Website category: jobs
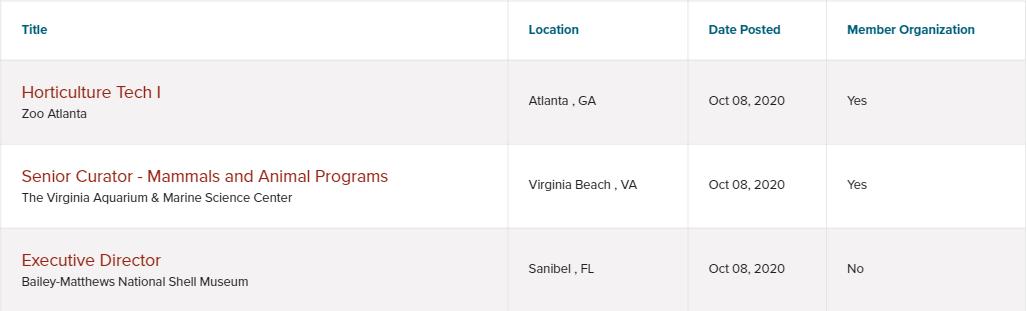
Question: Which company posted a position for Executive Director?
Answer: Bailey-Matthews National Shell Museum

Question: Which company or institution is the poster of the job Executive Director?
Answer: Bailey-Matthews National Shell Museum

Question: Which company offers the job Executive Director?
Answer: Bailey-Matthews National Shell Museum

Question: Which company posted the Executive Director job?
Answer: Bailey-Matthews National Shell Museum

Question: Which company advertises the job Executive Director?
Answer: Bailey-Matthews National Shell Museum

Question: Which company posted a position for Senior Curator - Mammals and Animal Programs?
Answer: The Virginia Aquarium & Marine Science Center

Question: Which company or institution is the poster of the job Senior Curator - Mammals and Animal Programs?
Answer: The Virginia Aquarium & Marine Science Center

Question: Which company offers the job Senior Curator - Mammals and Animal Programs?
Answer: The Virginia Aquarium & Marine Science Center

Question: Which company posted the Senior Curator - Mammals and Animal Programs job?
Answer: The Virginia Aquarium & Marine Science Center

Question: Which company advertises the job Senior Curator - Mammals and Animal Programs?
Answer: The Virginia Aquarium & Marine Science Center

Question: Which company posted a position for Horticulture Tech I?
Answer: Zoo Atlanta

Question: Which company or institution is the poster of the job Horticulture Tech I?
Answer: Zoo Atlanta

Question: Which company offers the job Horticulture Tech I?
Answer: Zoo Atlanta

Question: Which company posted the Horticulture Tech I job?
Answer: Zoo Atlanta

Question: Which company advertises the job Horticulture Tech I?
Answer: Zoo Atlanta

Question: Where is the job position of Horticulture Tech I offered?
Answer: Atlanta , GA

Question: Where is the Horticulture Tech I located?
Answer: Atlanta , GA

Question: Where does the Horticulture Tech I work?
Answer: Atlanta , GA

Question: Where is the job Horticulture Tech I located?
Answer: Atlanta , GA

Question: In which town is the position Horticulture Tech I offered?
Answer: Atlanta , GA

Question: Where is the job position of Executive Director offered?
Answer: Sanibel , FL

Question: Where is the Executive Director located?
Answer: Sanibel , FL

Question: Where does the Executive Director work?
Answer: Sanibel , FL

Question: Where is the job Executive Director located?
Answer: Sanibel , FL

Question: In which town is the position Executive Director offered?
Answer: Sanibel , FL

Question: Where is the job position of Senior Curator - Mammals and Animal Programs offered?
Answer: Virginia Beach , VA

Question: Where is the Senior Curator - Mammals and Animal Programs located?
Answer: Virginia Beach , VA

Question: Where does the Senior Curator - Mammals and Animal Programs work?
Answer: Virginia Beach , VA

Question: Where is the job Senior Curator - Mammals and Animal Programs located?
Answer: Virginia Beach , VA

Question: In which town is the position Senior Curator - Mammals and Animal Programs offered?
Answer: Virginia Beach , VA

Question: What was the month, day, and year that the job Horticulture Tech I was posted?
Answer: Oct 08, 2020

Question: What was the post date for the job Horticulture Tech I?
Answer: Oct 08, 2020

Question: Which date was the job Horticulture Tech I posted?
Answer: Oct 08, 2020

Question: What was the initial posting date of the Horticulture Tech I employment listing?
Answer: Oct 08, 2020

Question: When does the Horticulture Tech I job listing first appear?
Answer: Oct 08, 2020

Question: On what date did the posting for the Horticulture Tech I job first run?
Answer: Oct 08, 2020

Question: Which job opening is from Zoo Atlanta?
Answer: Horticulture Tech I

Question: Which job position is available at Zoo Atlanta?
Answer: Horticulture Tech I

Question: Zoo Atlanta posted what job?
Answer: Horticulture Tech I

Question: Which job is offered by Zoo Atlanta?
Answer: Horticulture Tech I

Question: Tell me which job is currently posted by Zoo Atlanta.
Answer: Horticulture Tech I

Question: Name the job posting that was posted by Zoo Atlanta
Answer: Horticulture Tech I

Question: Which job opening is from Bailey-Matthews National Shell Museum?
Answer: Executive Director

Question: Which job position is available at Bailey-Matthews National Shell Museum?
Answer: Executive Director

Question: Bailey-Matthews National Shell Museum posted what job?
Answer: Executive Director

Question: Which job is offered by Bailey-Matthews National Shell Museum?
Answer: Executive Director

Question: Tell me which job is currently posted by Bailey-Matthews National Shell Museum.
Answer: Executive Director

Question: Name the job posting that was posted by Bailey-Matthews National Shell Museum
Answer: Executive Director

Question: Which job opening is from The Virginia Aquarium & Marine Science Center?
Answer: Senior Curator - Mammals and Animal Programs

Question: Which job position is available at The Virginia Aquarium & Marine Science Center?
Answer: Senior Curator - Mammals and Animal Programs

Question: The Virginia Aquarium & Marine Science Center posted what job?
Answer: Senior Curator - Mammals and Animal Programs

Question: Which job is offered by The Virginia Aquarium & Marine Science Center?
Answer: Senior Curator - Mammals and Animal Programs

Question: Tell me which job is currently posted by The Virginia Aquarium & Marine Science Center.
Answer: Senior Curator - Mammals and Animal Programs

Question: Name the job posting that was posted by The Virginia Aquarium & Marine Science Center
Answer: Senior Curator - Mammals and Animal Programs

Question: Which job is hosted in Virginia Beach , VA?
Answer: Senior Curator - Mammals and Animal Programs

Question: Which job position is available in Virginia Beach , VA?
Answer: Senior Curator - Mammals and Animal Programs

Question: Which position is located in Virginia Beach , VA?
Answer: Senior Curator - Mammals and Animal Programs

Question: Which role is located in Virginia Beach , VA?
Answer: Senior Curator - Mammals and Animal Programs

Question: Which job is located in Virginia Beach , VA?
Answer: Senior Curator - Mammals and Animal Programs

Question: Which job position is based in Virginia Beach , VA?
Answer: Senior Curator - Mammals and Animal Programs

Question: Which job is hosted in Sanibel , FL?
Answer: Executive Director

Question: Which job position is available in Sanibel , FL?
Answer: Executive Director

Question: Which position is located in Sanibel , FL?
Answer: Executive Director

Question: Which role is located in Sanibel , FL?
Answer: Executive Director